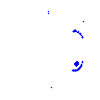
Particle: kaon